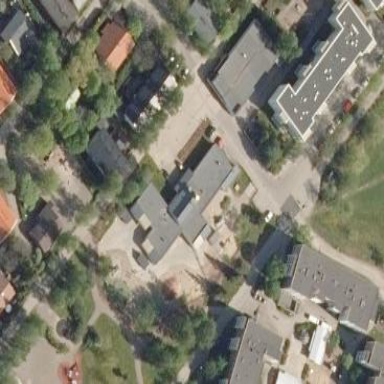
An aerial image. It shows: Kindergarten.